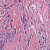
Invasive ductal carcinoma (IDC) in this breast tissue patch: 1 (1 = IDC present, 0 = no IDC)